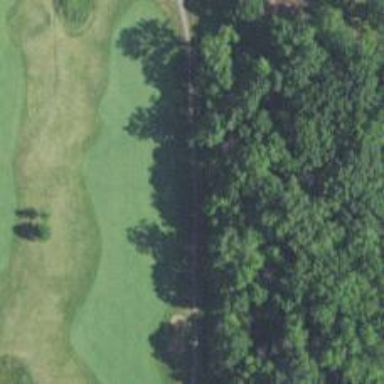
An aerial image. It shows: Pathway for golfing.